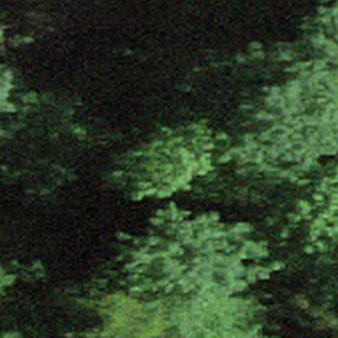
Label: other